Field crop: maize
Growth stage: 2
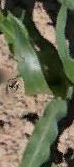
Species: maize